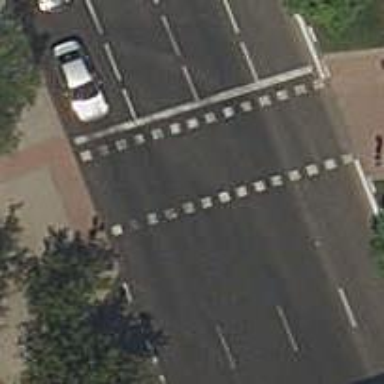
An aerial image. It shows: Tertiary road with asphalt surface.